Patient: sex F, age 66
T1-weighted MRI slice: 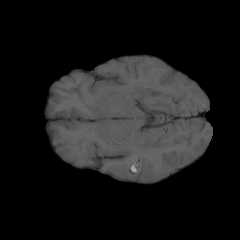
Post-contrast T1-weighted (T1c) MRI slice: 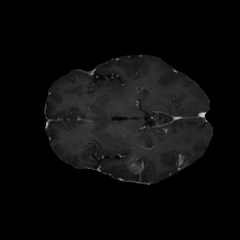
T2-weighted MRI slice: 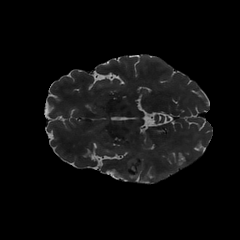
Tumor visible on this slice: yes
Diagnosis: Glioblastoma, IDH-wildtype
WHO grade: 4